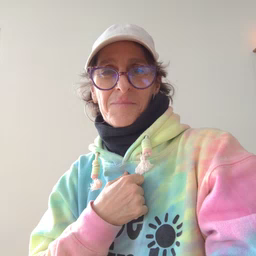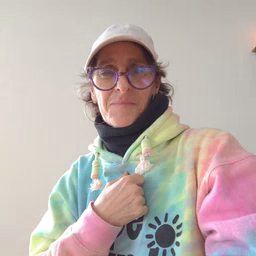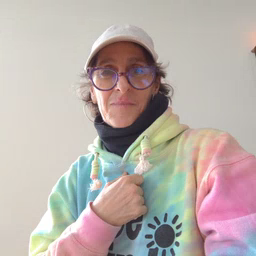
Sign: close